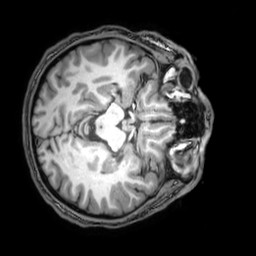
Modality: T1w
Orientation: axial
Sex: male
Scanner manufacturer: philips
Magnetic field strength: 3 T
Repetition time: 0.008179 s
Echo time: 0.00374 s